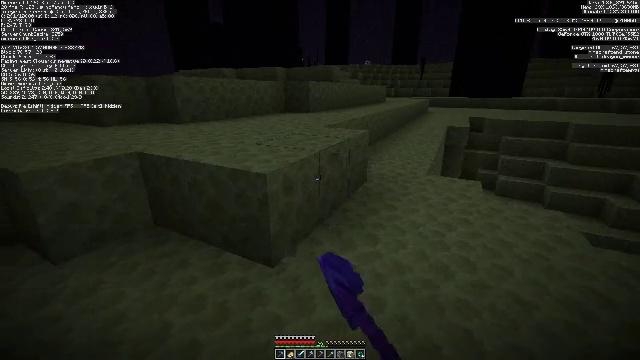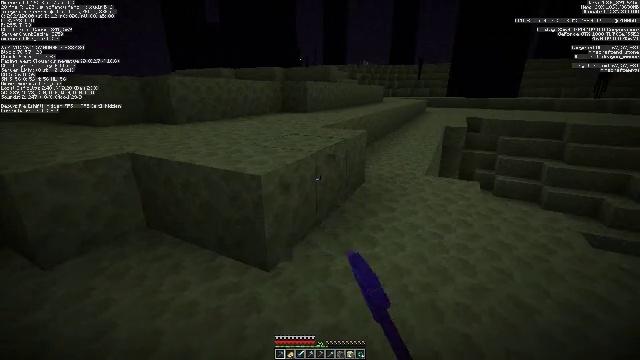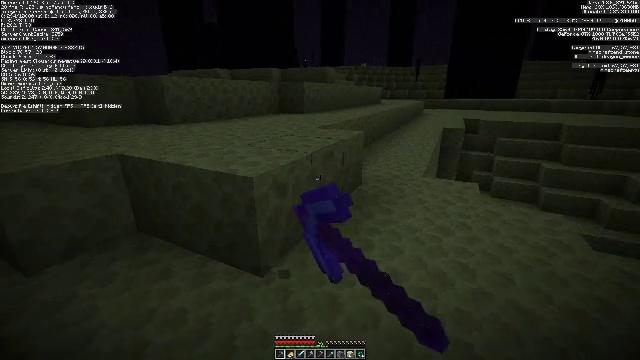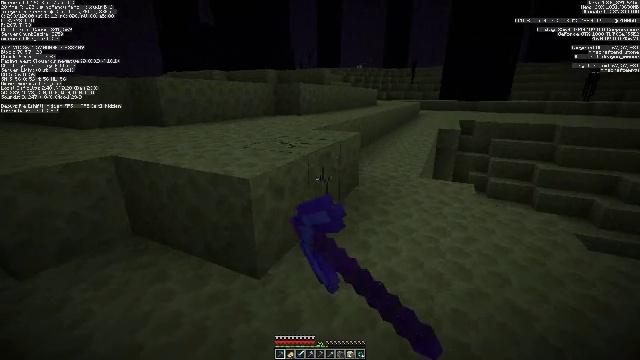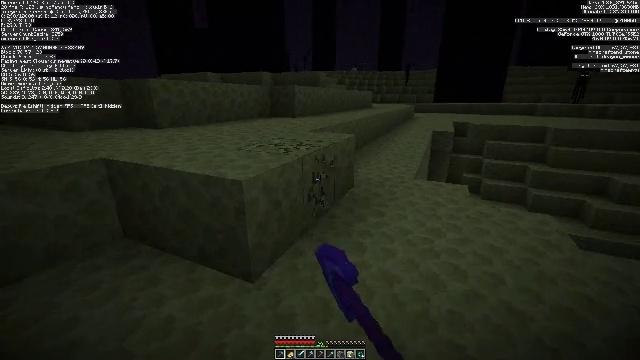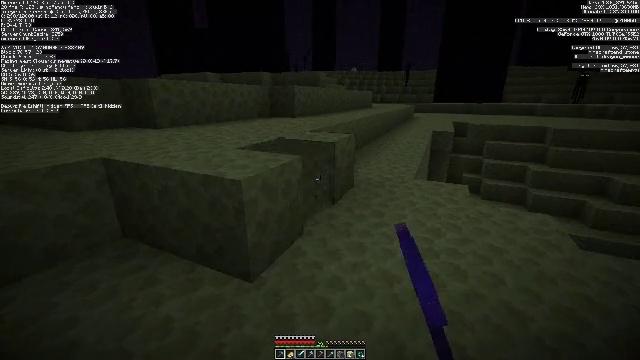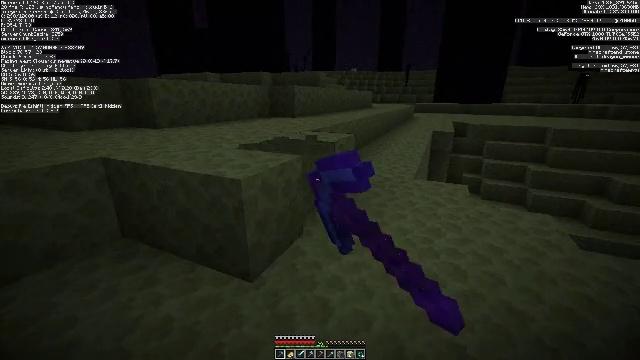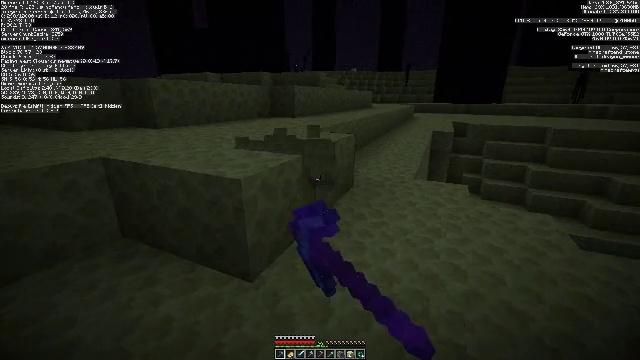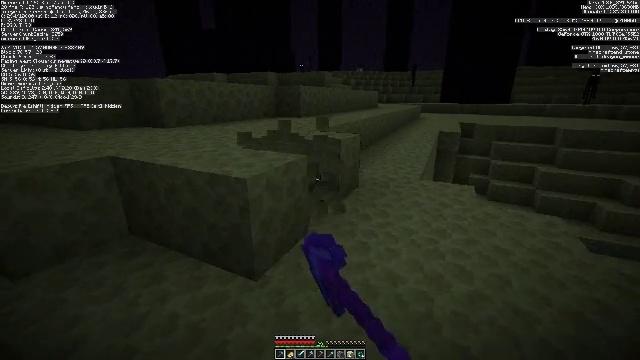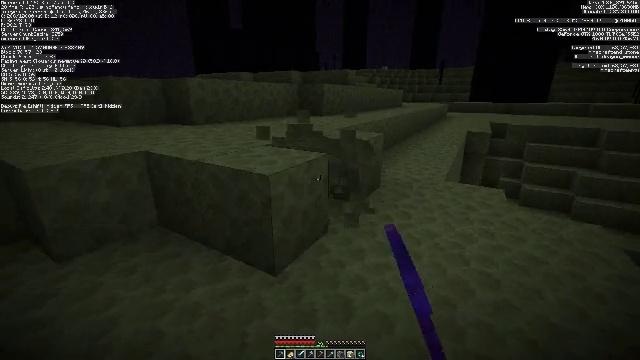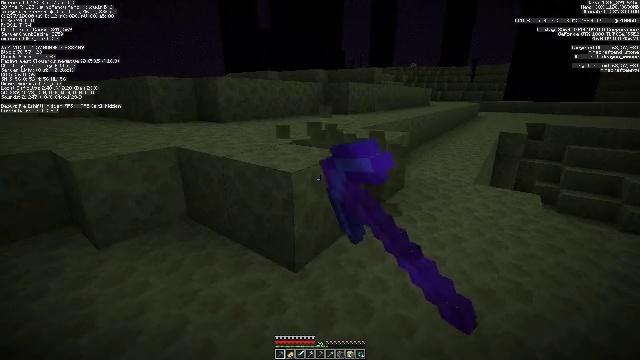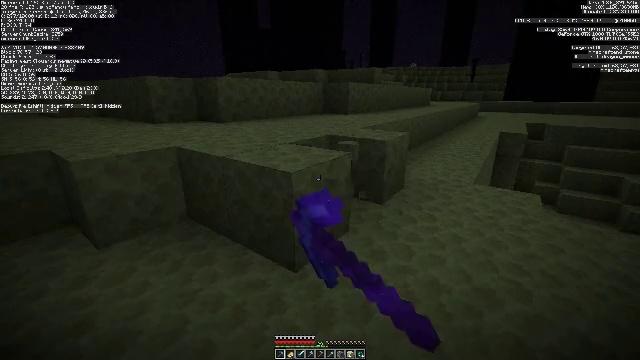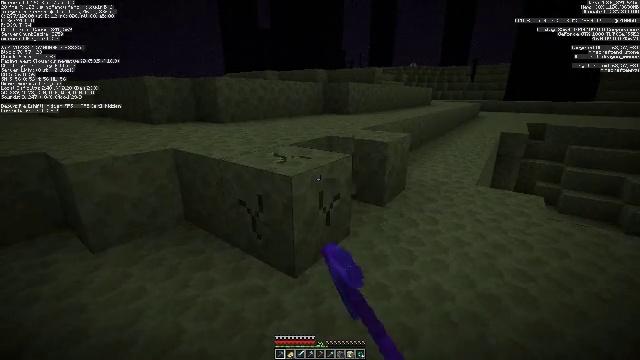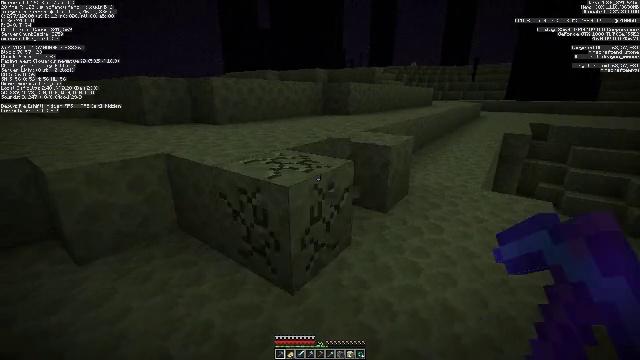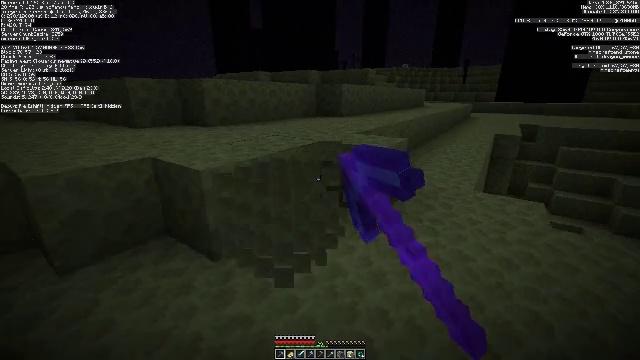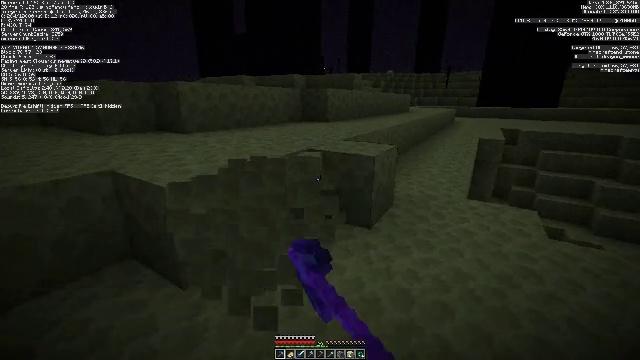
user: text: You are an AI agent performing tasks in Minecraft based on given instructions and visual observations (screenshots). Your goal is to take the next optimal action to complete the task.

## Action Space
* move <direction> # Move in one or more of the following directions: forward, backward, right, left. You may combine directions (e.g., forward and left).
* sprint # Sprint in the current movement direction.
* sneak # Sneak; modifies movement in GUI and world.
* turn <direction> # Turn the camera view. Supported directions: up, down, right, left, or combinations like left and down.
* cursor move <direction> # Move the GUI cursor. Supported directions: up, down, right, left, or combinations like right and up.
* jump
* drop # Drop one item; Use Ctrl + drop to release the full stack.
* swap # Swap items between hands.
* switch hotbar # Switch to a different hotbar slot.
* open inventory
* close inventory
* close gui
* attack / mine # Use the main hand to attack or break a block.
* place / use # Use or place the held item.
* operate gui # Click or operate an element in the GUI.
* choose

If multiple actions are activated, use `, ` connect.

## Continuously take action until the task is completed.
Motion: motion action
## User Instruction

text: Gather end stone from the End.
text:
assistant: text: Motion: attack / mine
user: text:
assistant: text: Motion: attack / mine
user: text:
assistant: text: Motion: attack / mine
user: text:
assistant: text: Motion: turn right, attack / mine
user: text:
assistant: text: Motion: attack / mine
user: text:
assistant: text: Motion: attack / mine
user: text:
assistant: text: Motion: attack / mine
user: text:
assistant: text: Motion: turn left, attack / mine
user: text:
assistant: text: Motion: turn left, attack / mine
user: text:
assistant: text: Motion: turn left, attack / mine
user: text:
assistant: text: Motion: attack / mine
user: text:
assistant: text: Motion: move forward, attack / mine
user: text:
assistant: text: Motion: move forward, attack / mine
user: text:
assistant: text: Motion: move forward, turn right, attack / mine
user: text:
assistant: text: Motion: move forward, turn right, attack / mine
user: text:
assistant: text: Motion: move forward, turn right, attack / mine
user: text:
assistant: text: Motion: move forward, turn right, attack / mine
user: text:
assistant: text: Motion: turn right, attack / mine
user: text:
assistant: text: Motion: attack / mine
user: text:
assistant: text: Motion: attack / mine
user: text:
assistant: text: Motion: attack / mine
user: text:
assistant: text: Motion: attack / mine
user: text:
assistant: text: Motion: attack / mine
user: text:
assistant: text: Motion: move forward, attack / mine
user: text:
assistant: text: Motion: move forward, attack / mine
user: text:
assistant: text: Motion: move forward, attack / mine
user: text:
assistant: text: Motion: move forward and move right, turn left, attack / mine
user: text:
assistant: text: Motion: move forward and move right, turn left and down
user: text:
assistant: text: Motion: move forward and move right, turn left and down
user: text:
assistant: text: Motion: move forward and move right, turn down